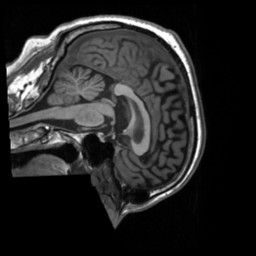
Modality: T1w
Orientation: sagittal
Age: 55
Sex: male
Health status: ill
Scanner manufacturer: siemens
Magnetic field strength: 3 T
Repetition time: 2.3 s
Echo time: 0.00201 s